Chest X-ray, AP view. Patient: 31 years old, sex M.
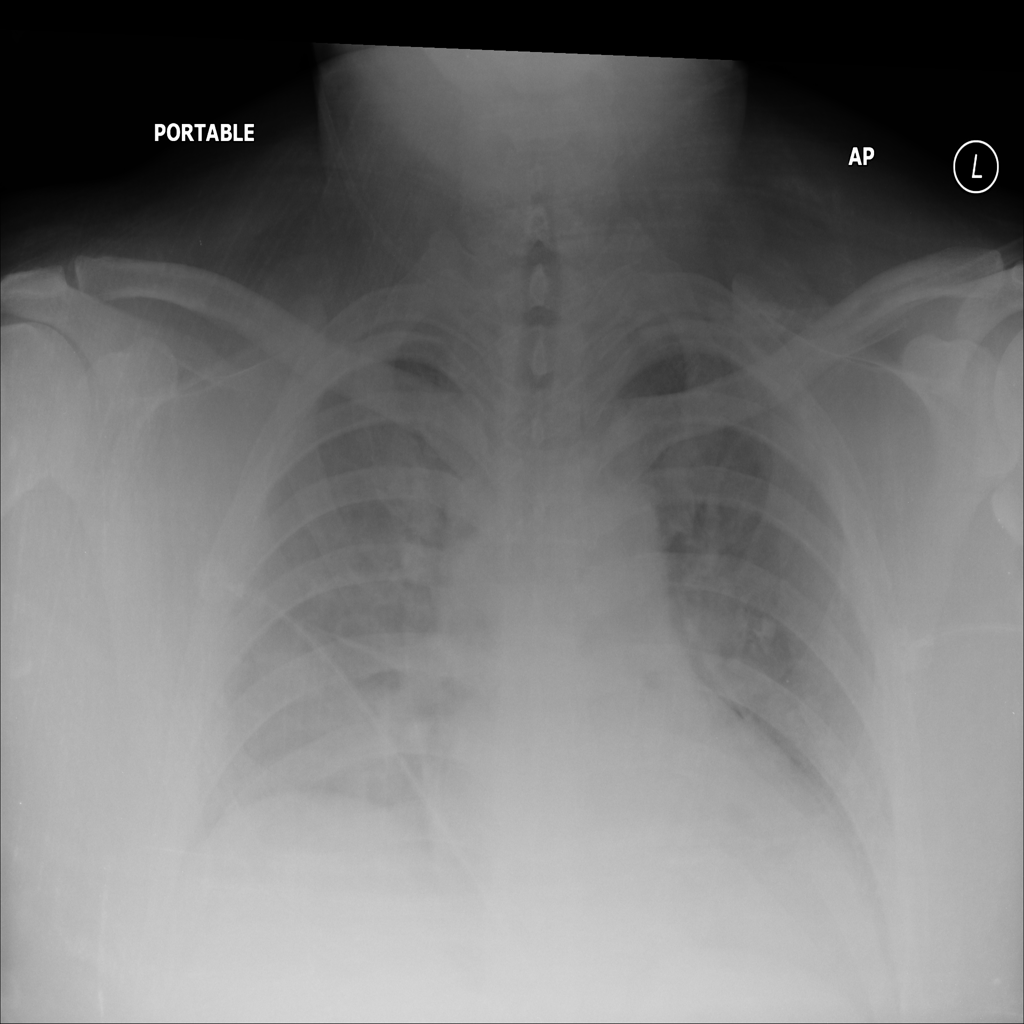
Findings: No Finding